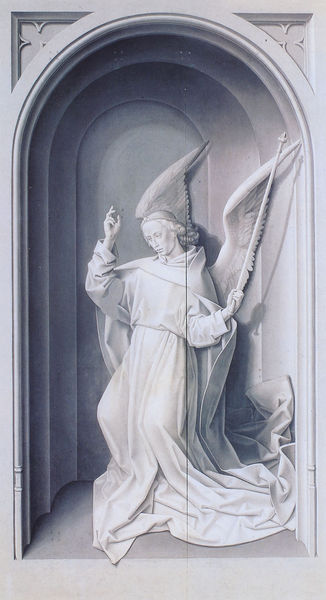
Titel: Portinari-Altar
Künstler: Hugo van der Goes
Institution: Florenz, Uffizien
Schlagwörter: feder, flügel, hand, weiß, bewegung, geste, grau, marmor, skizze, zeichnung, falten, rahmen, kirche, gewand, locken, rund, engel, statue, bogen, perspektive, stab, grisaille, rundbogen, faltenwurf, knie, tor, nische, kreuz, gestus, konche, niesche, erzengel, sakral, michael, mamor, griseille, illusionsmalerei, kreuzstab, giotto, van eyck, handgestus, richtend